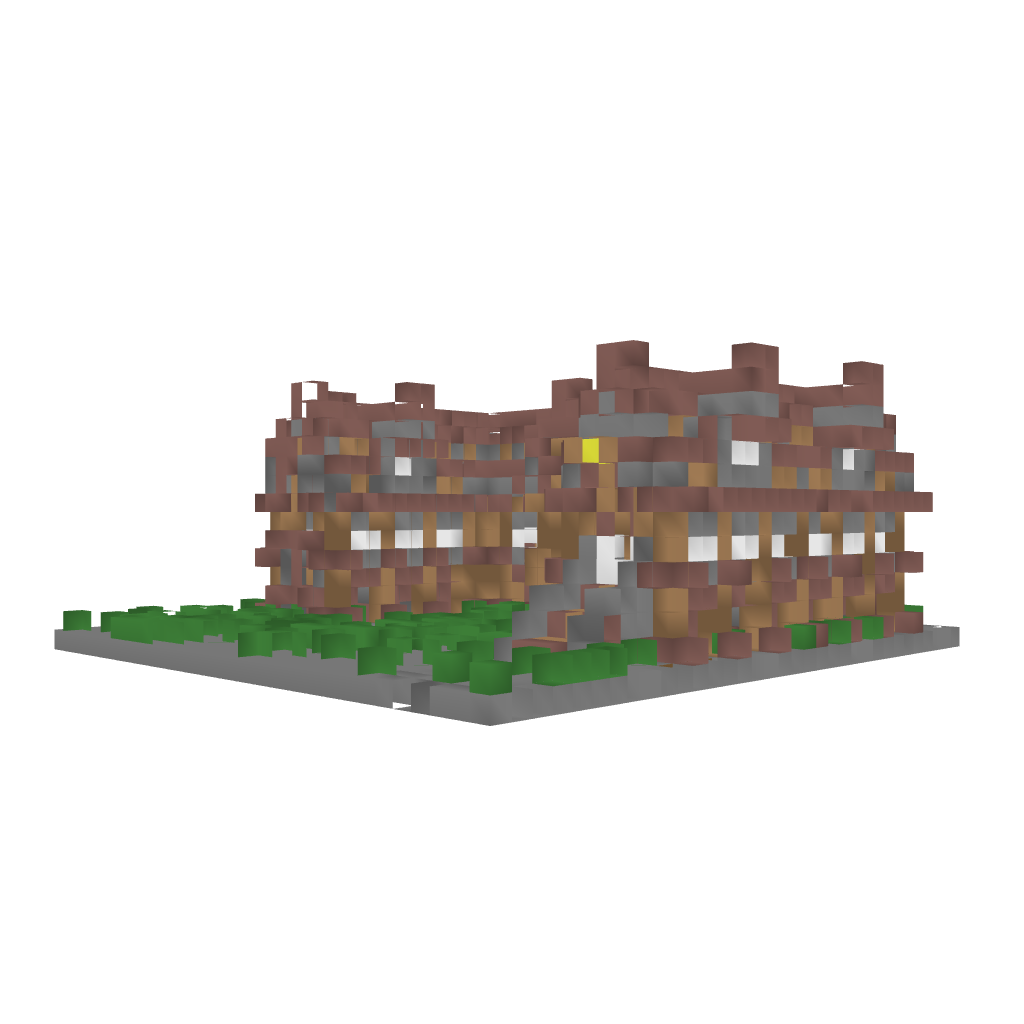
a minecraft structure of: Medieval House #3 good quality